Interaction volume radius: 5 \u00c5
Interaction volume height: 10 \u00c5
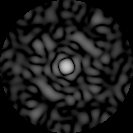
Disorder parameter: 0.8911